Question: I want to write formulas in Mathematica format in my blog, inside tag's formula. What js should I use (and what libary), to replace those tag's, with <URL> search result image, when Dom gets loaded?
For example:
'''
<formula>Limit[((3 + h)^(-1) + -1/3)/h, h -> 0]</formula>
'''
gets replaced with:

If it's to complex or can not be done with javascript, please explain why.
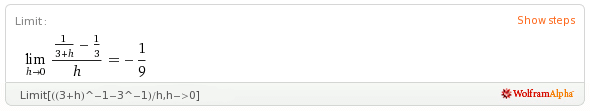
Answer: You need to use wolframalpha <URL>, only using server-side language.